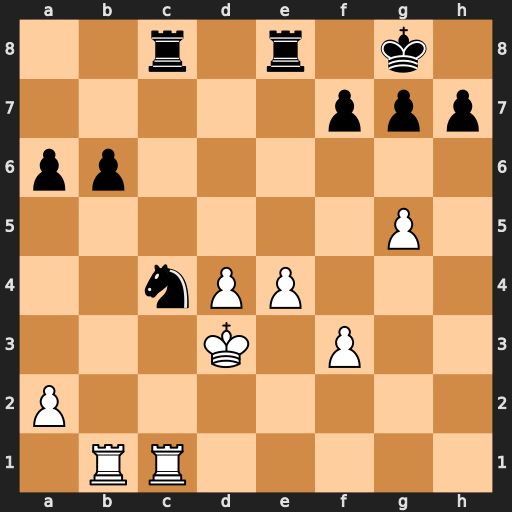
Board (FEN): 2r1r1k1/5ppp/pp6/6P1/2nPP3/3K1P2/P7/1RR5
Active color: w
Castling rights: -
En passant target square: -
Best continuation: Rxc4 Rxc4 Kxc4